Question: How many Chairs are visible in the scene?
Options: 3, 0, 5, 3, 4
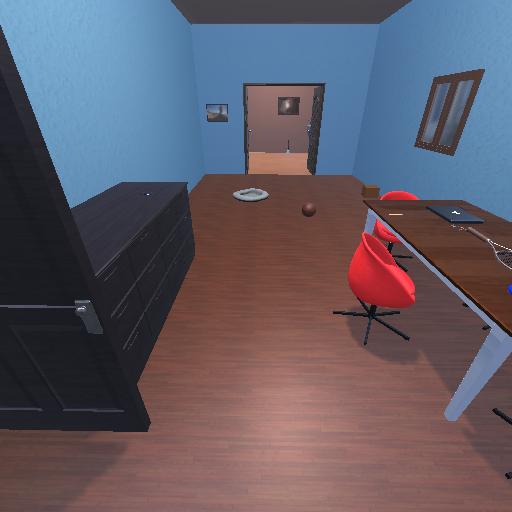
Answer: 3